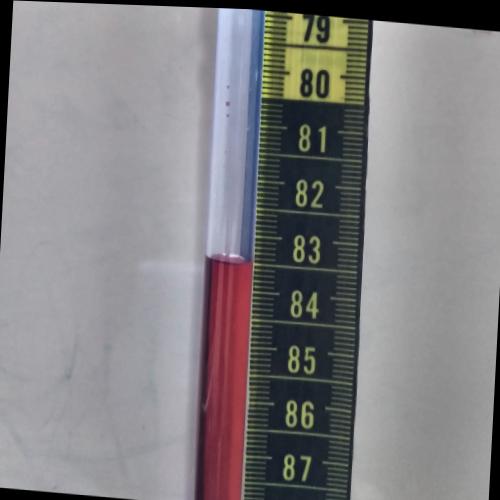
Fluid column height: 83.5 cm